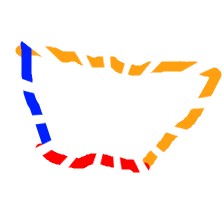
Shape: trapezoid